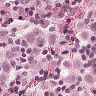
Metastatic tissue present: yes